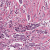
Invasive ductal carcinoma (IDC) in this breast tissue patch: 1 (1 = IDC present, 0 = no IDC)